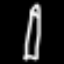
Label: pencil